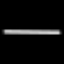
Label: line